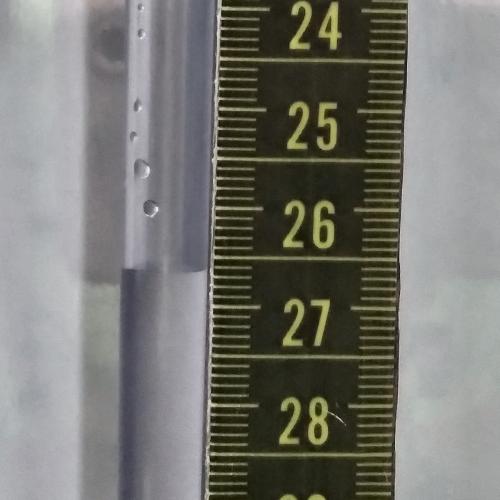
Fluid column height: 26.6 cm